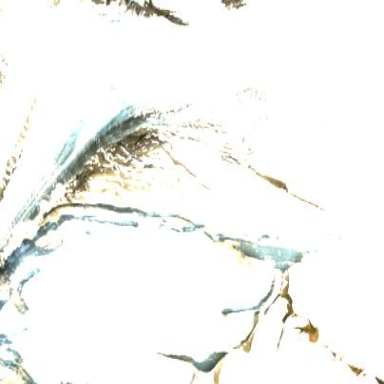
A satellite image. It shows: Majestic glacier in the distance.